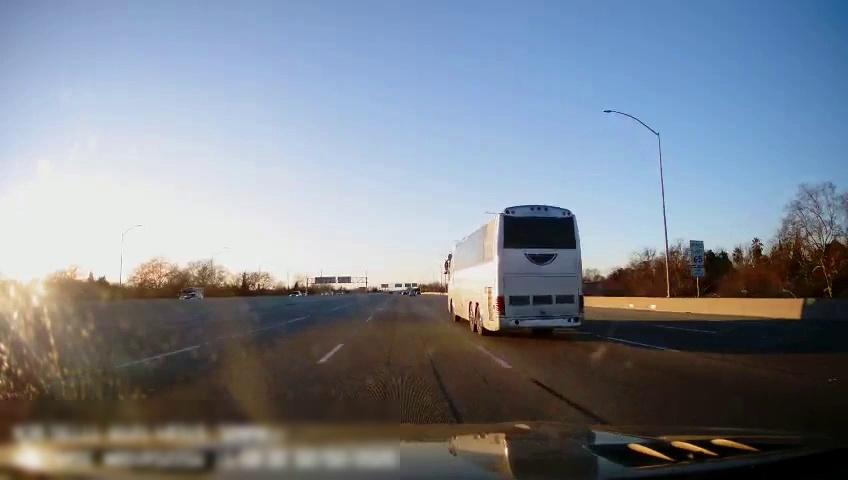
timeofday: Day
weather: Sunny
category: Drivable Space
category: Vehicles | Car
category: Vehicles | Car
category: Vehicles | Bus
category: Lanes | Current Lane
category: Lanes | Current Lane
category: Lanes | Alternate Lane
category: Lanes | Alternate Lane
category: Lanes | Alternate Lane
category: Traffic | Signs
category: Traffic | Signs